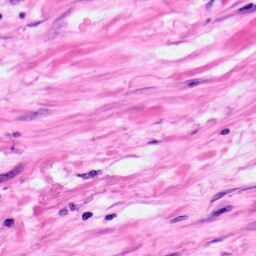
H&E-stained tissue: Pancreatic